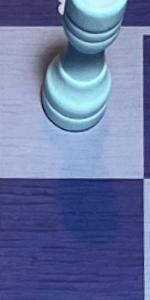
Label: Empty